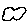
Label: cloud